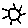
Label: sun